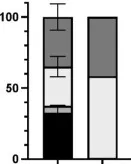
(E) Comparison of T-cell differentiation subsets in patient and controls. HC1, healthy control 1; HCs, healthy control 1 and healthy control 2; PT, Mulibrey patient; TEMRA, terminally differentiated effector memory T cells; TEM, T-effector memory; TCM, T-central memory. Black arrow indicates the proband.
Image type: pathology (immunostaining)